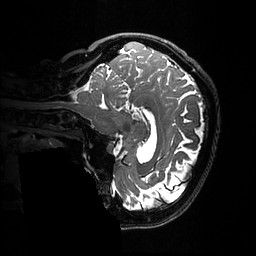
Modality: T2w
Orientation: sagittal
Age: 52
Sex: female
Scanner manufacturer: ge
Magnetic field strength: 3 T
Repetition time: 3.202 s
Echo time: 0.06582 s